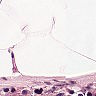
Metastatic tissue present: no